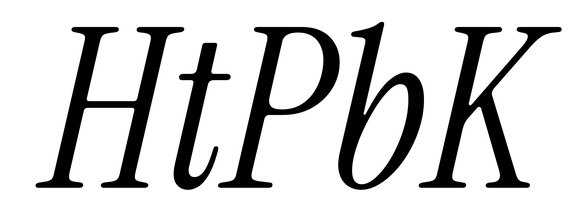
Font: InstrumentSerif-Italic